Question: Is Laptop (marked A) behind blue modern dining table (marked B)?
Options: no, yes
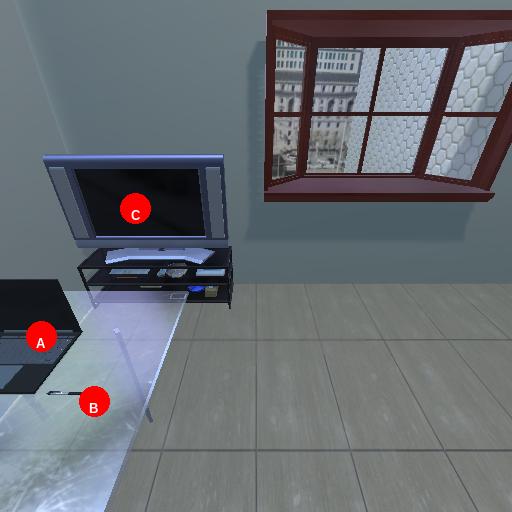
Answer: no